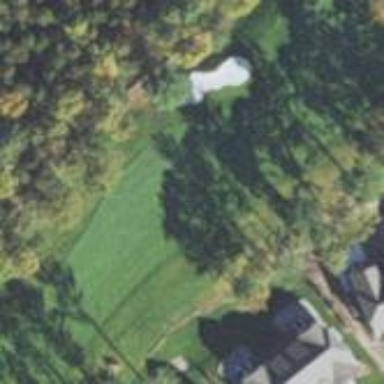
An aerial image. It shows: Golf fairway surrounded by grass.